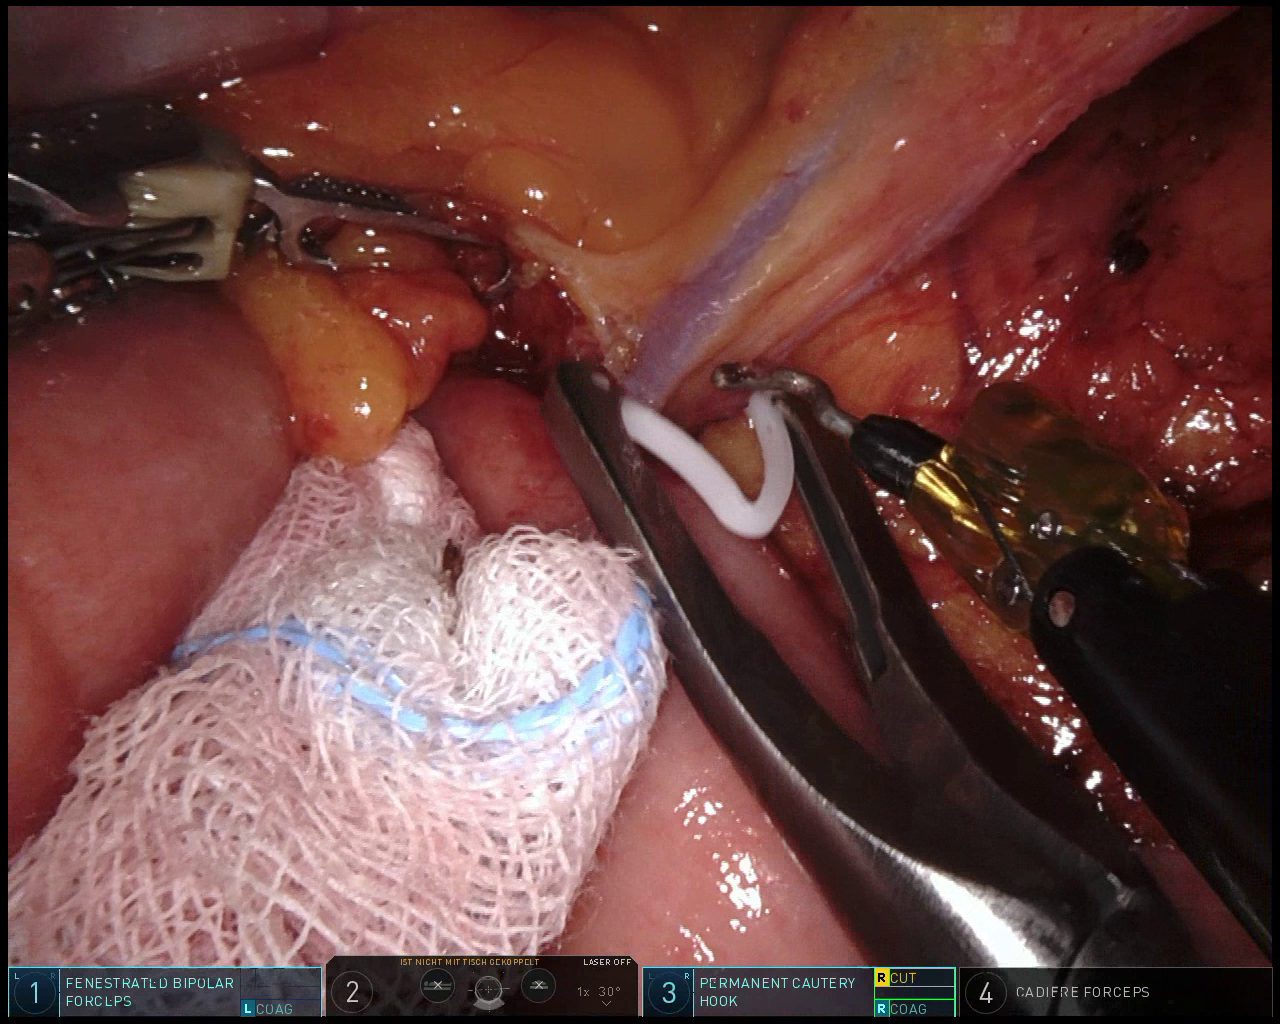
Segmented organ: intestinal_veins
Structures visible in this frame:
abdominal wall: no
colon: yes
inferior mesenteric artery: no
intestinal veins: yes
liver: no
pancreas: no
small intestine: yes
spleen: no
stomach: no
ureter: no
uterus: no
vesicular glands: no